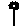
Label: flower